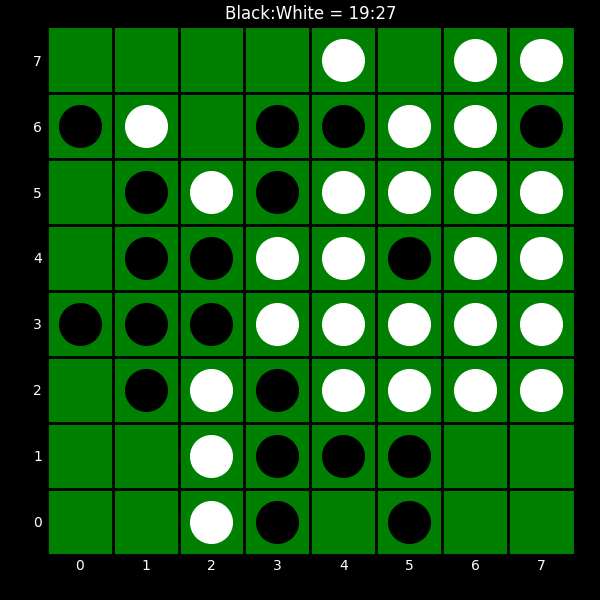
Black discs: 19
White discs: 27